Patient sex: M
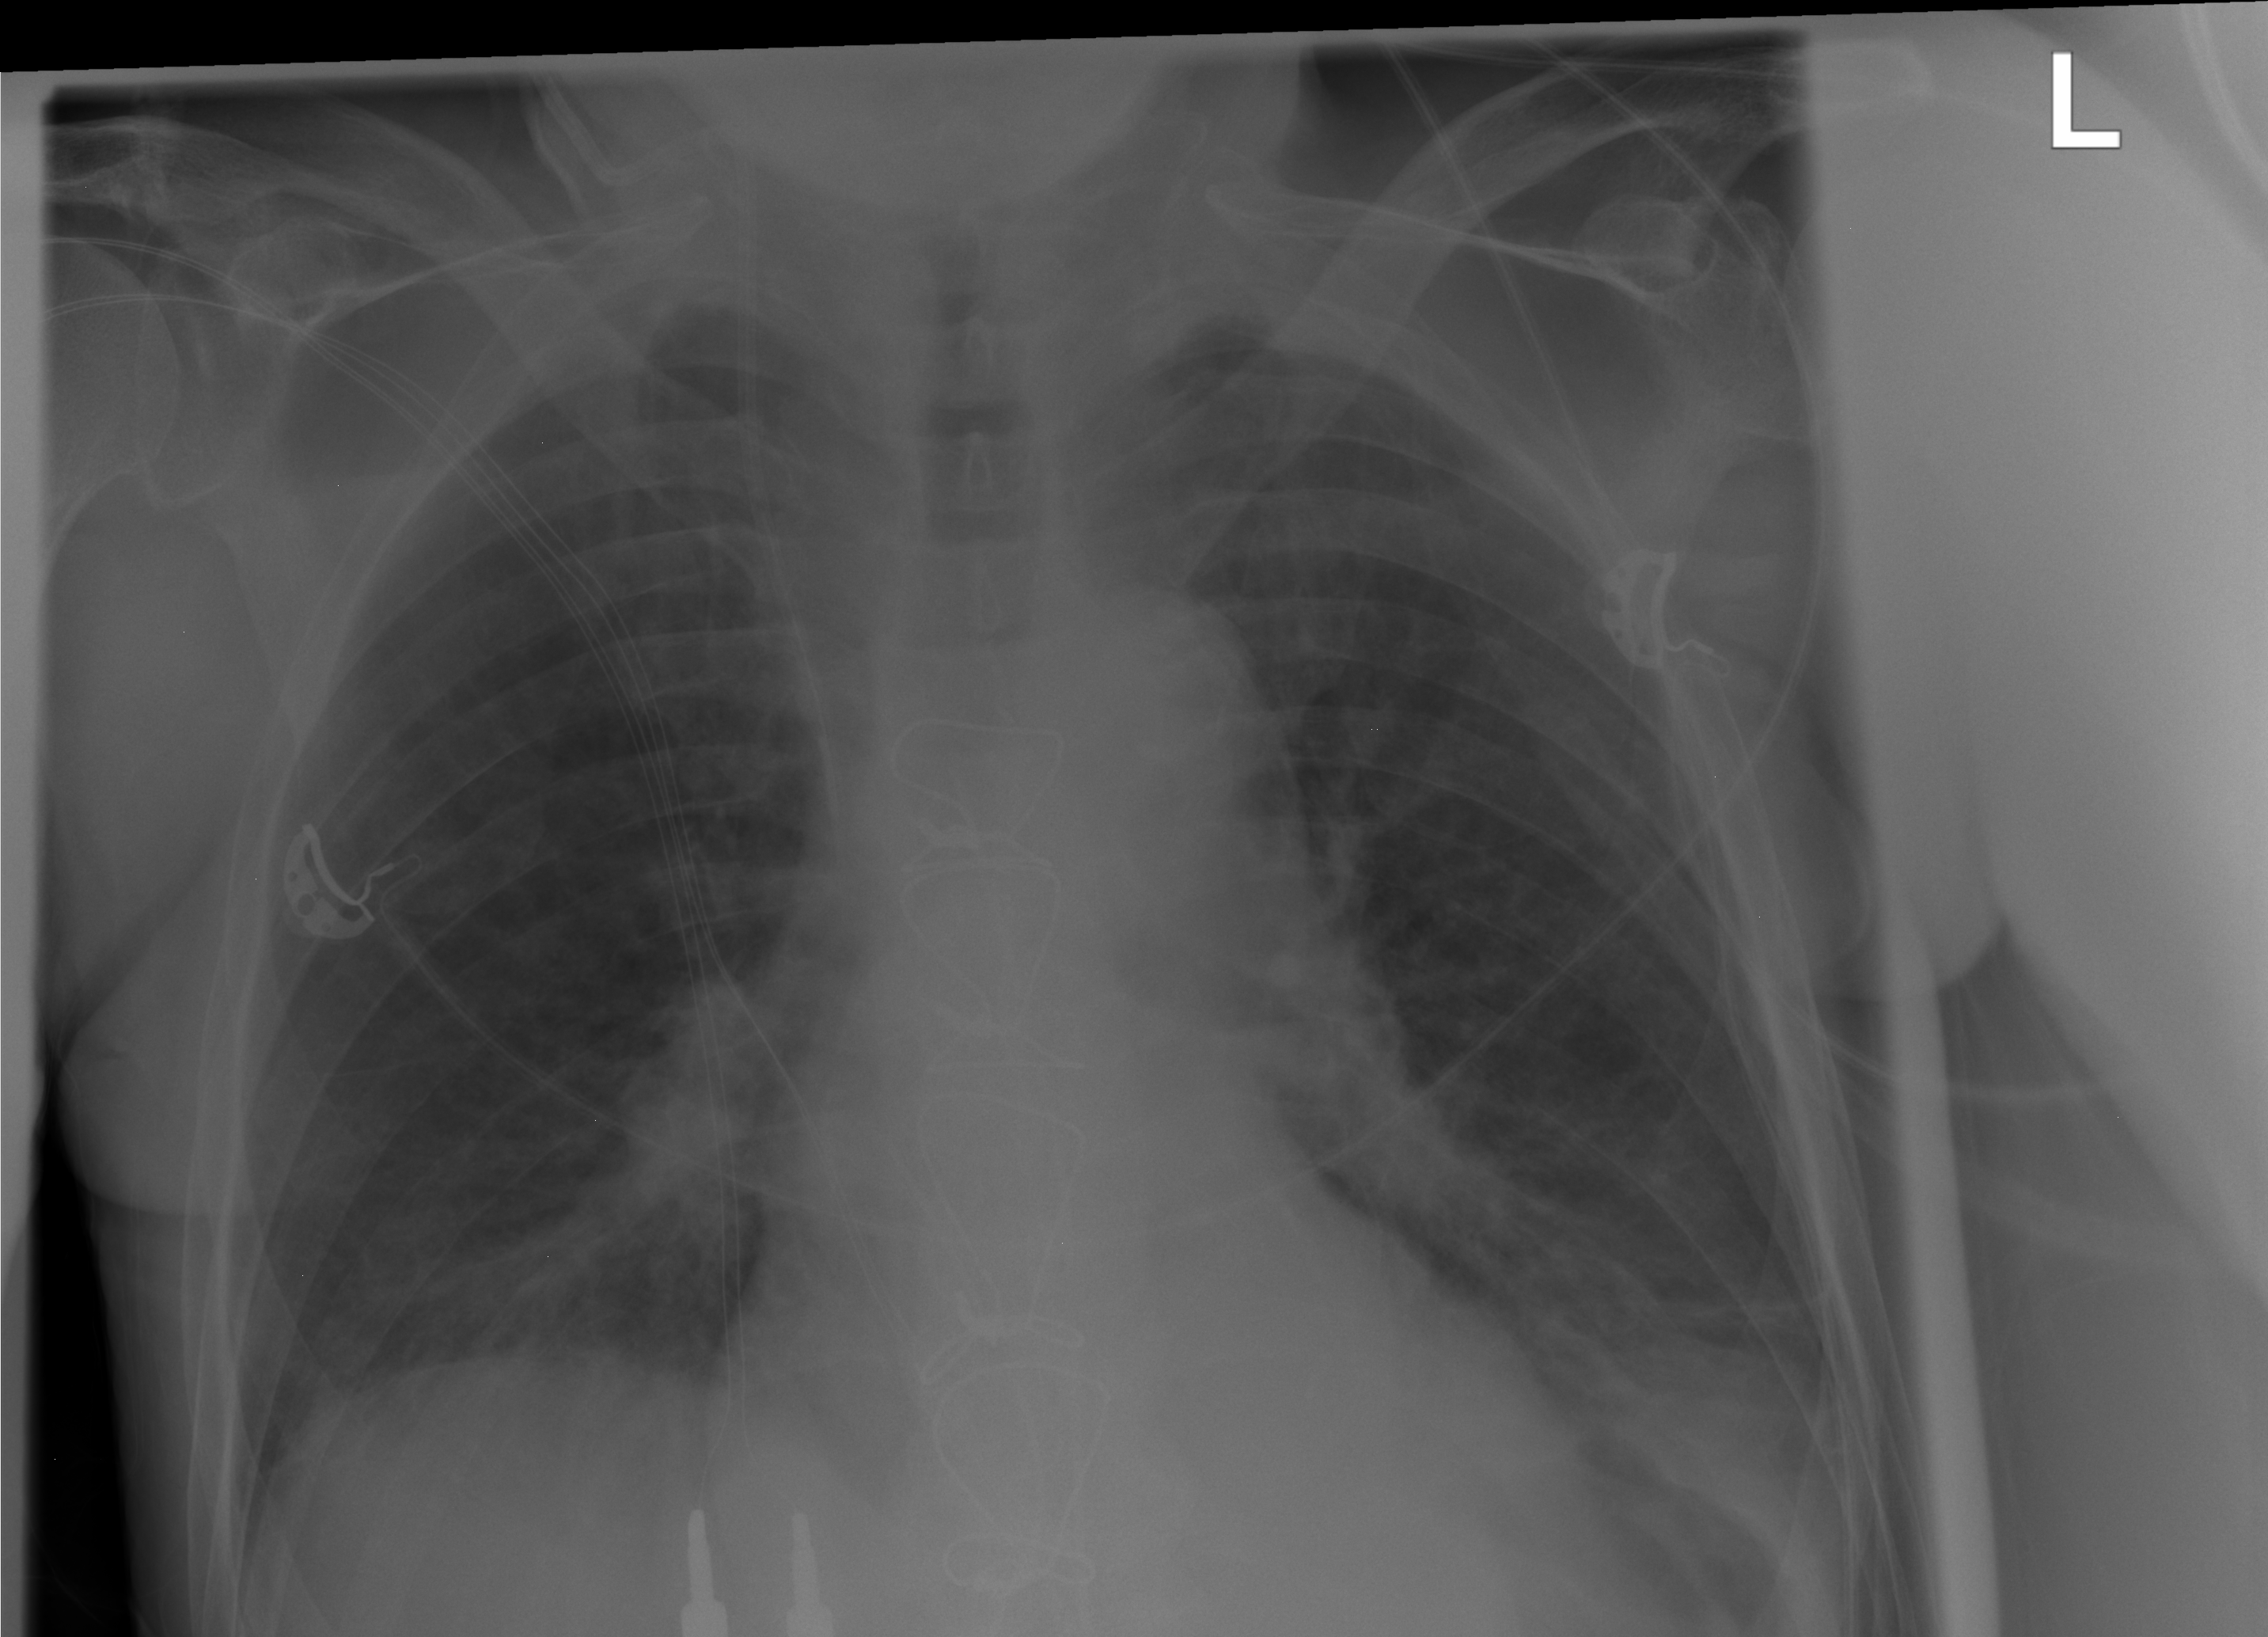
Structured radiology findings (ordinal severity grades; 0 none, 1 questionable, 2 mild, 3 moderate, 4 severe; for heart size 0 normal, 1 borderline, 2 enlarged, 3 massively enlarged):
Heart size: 0
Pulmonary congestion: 0
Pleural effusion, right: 0
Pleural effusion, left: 0
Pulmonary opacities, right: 0
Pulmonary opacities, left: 1
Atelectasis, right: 0
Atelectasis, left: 0